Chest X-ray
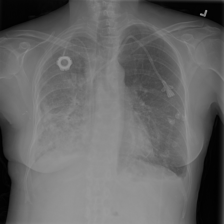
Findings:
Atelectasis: negative
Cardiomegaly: negative
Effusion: positive
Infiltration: positive
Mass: negative
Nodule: negative
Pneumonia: negative
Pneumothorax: negative
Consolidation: negative
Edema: negative
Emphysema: negative
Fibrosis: negative
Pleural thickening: negative
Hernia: negative